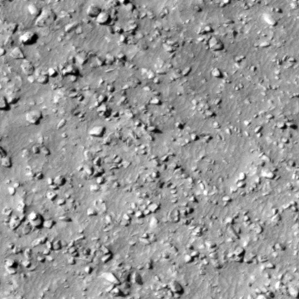
Label: non_frost